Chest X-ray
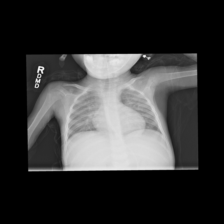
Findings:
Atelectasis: negative
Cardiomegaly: negative
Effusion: negative
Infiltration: negative
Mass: negative
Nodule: negative
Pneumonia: negative
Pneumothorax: negative
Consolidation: negative
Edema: negative
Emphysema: negative
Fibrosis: negative
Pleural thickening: negative
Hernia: negative